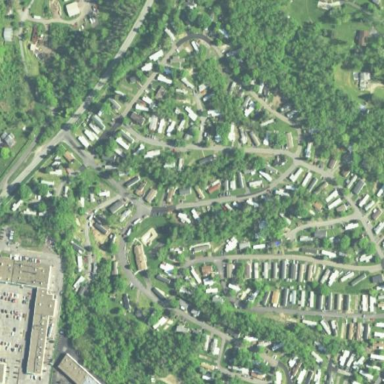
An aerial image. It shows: Residential area designated as trailer park.